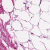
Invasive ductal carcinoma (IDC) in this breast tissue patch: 0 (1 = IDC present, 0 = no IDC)